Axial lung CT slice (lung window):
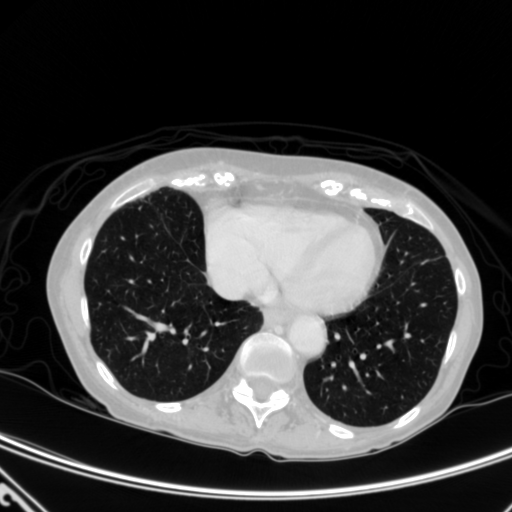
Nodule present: no